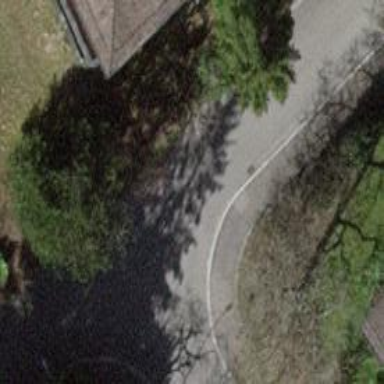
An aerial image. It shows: Asphalt sidewalk along the footway.